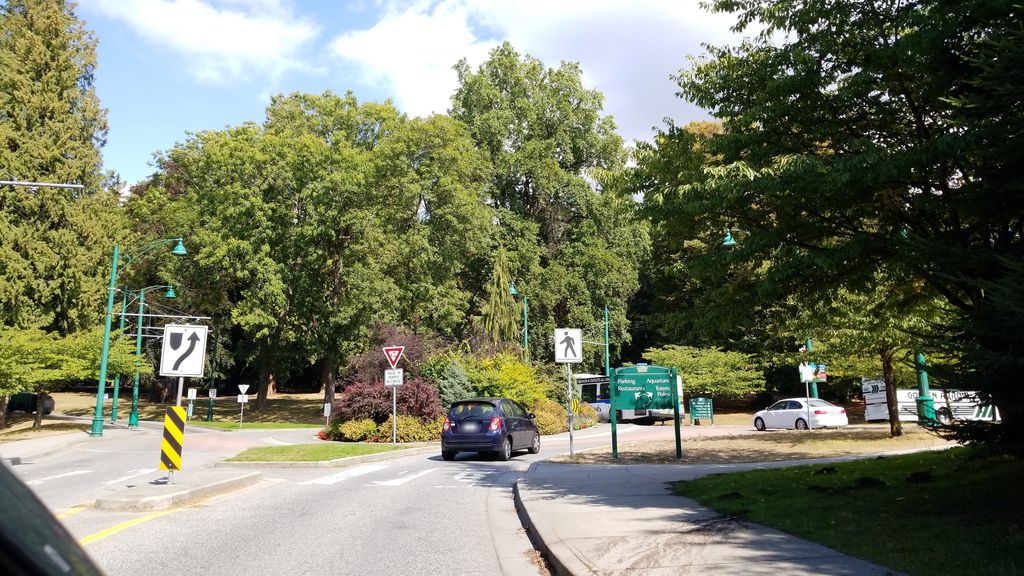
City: vancouver